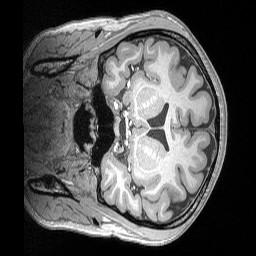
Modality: T1w
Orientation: coronal
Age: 21
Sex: female
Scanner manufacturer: siemens
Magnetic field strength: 3 T
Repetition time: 2.53 s
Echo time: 0.00164 s